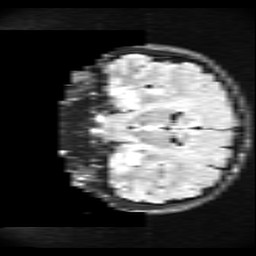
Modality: FLAIR
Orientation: coronal
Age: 24
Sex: female
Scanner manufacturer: ge
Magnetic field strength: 3 T
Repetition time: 11 s
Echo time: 0.1497 s